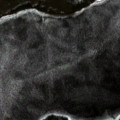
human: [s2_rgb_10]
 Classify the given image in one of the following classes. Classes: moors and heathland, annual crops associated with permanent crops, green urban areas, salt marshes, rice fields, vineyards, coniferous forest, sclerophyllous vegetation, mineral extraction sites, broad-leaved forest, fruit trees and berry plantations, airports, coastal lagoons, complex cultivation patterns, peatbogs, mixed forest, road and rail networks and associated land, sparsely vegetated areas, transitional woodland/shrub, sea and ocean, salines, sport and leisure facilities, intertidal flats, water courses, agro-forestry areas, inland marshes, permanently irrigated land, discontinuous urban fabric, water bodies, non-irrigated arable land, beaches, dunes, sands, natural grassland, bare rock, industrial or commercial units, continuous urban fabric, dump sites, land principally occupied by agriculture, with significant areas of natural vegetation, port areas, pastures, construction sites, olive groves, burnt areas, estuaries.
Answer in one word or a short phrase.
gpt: coniferous forest, mixed forest, transitional woodland/shrub, water bodies